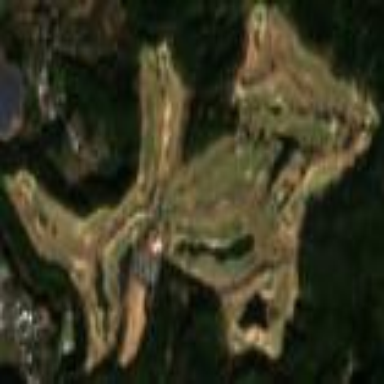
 place for golfing and leisure activities."